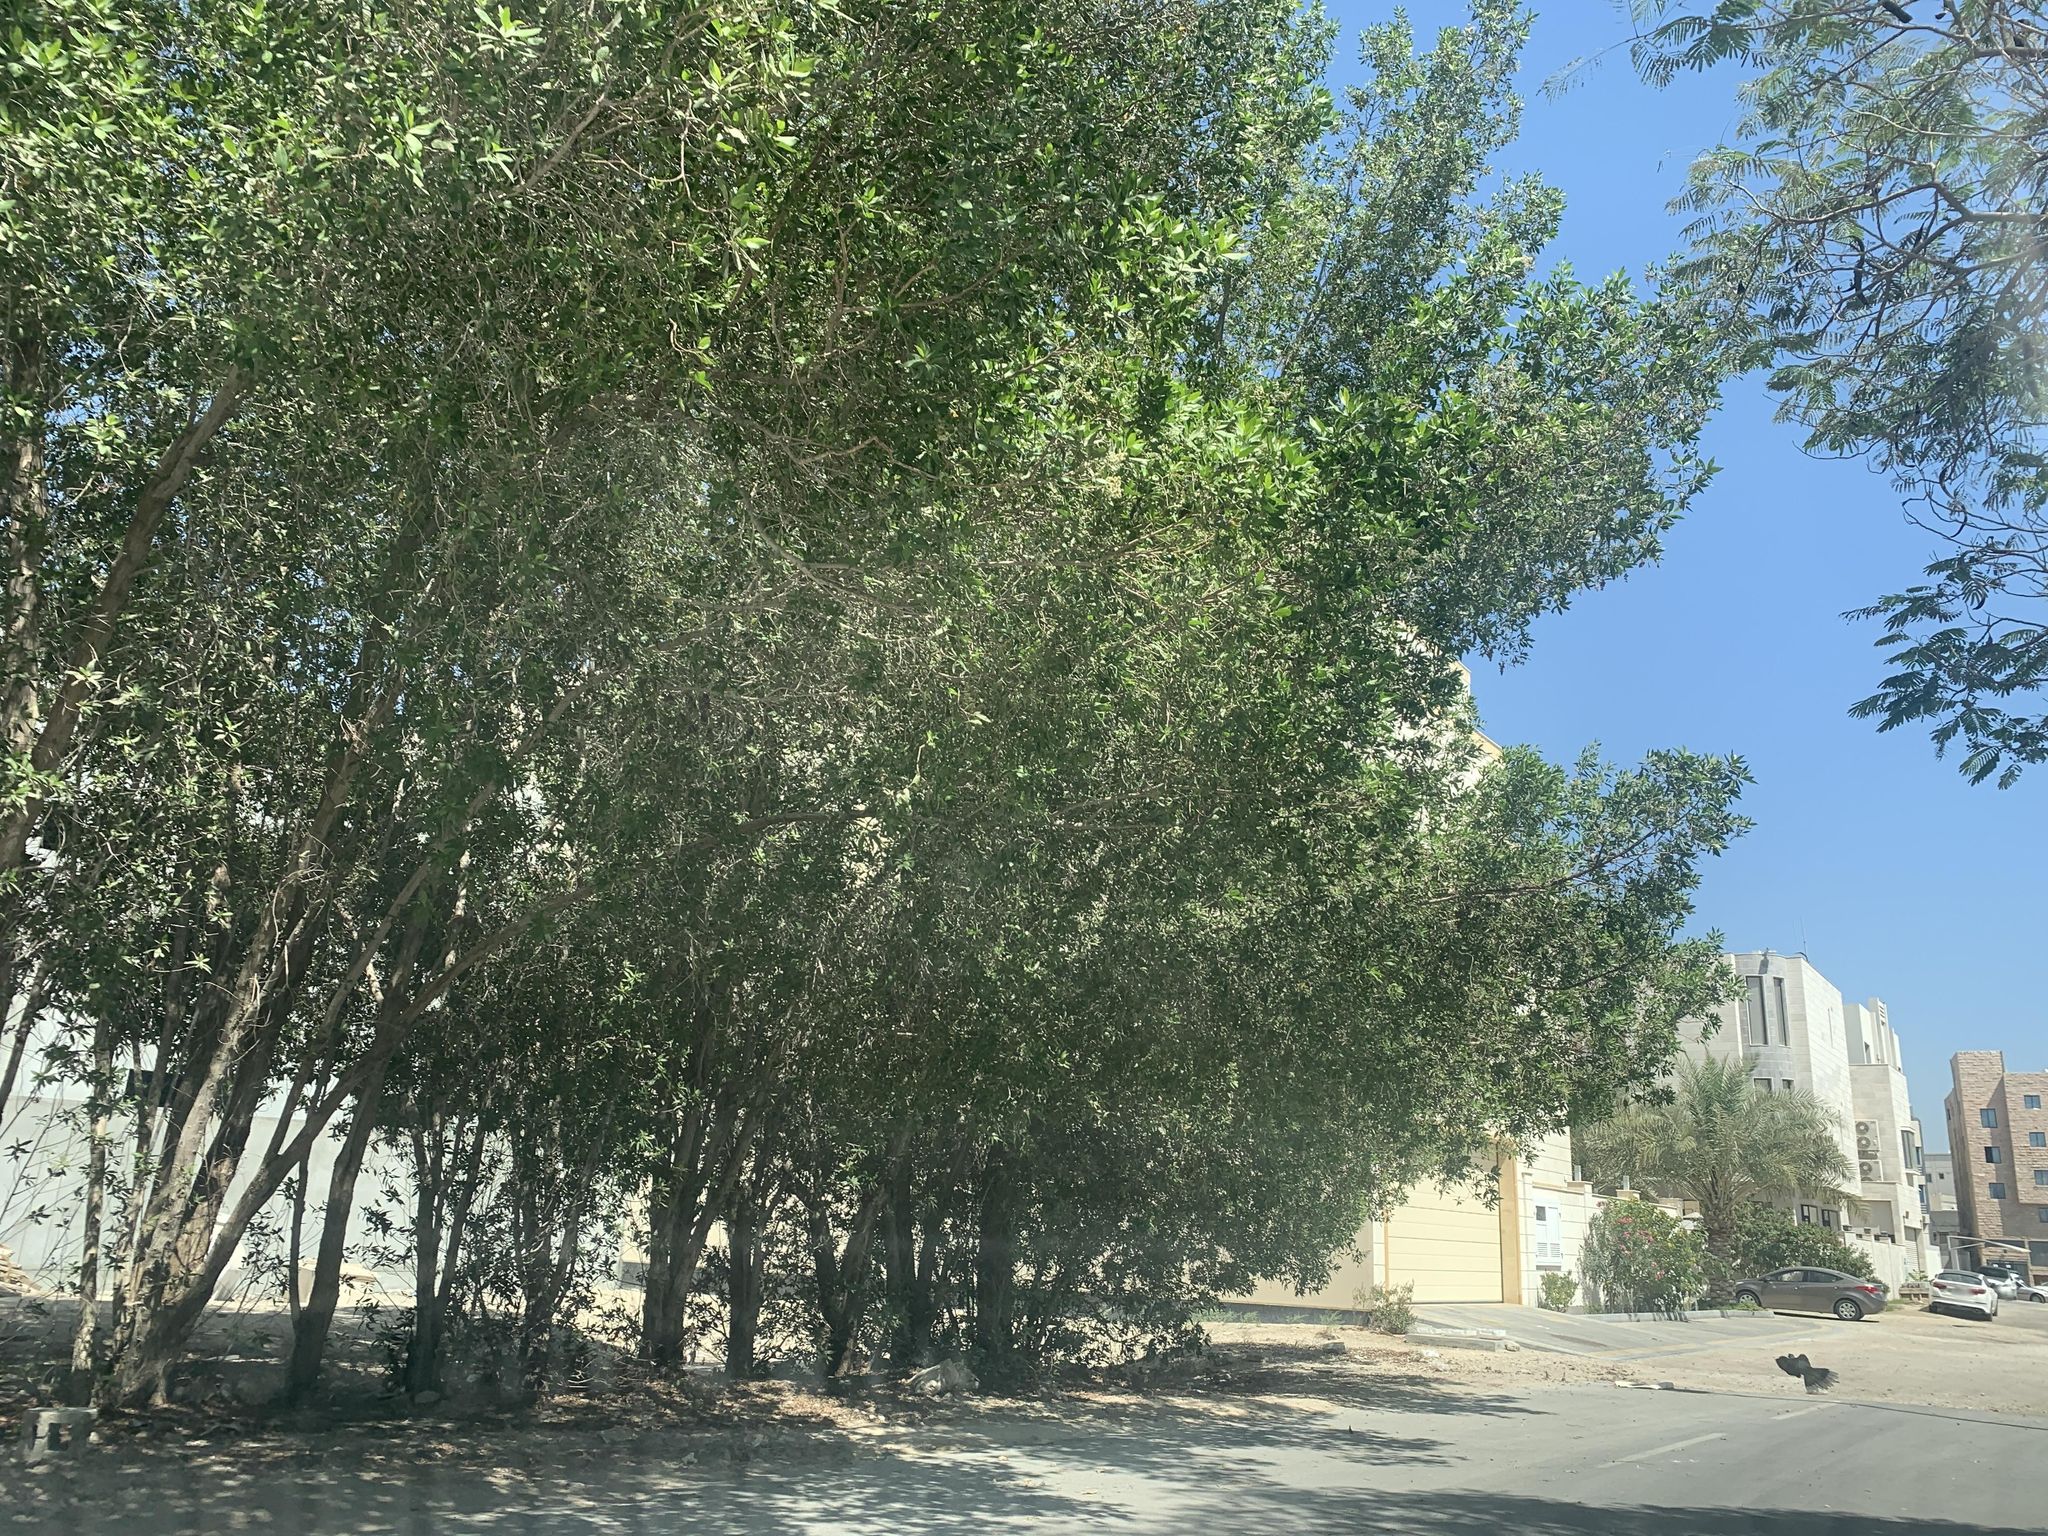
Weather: clear
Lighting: day
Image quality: good
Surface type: walking surface
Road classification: residential
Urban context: urban centre
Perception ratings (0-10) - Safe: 8.47, Lively: 6.09, Beautiful: 7.73, Boring: 4.31, Depressing: 5.84, Wealthy: 7.94